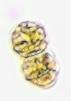
Label: Margalefidinium